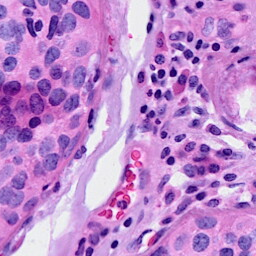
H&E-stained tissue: Breast